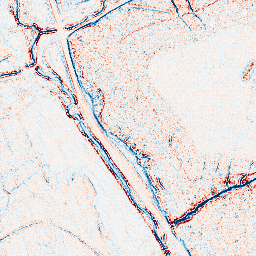
Category: edge_preserving
Decomposition family: bilateral
Decomposition parameters: d: 5
sigma_color: 75
sigma_space: 75
Upsampling method: sinc_hamming
Upsampling parameters: scale: 4
kernel_size: 8
Upsampling scale: 4